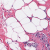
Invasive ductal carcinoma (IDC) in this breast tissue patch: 1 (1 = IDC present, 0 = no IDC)